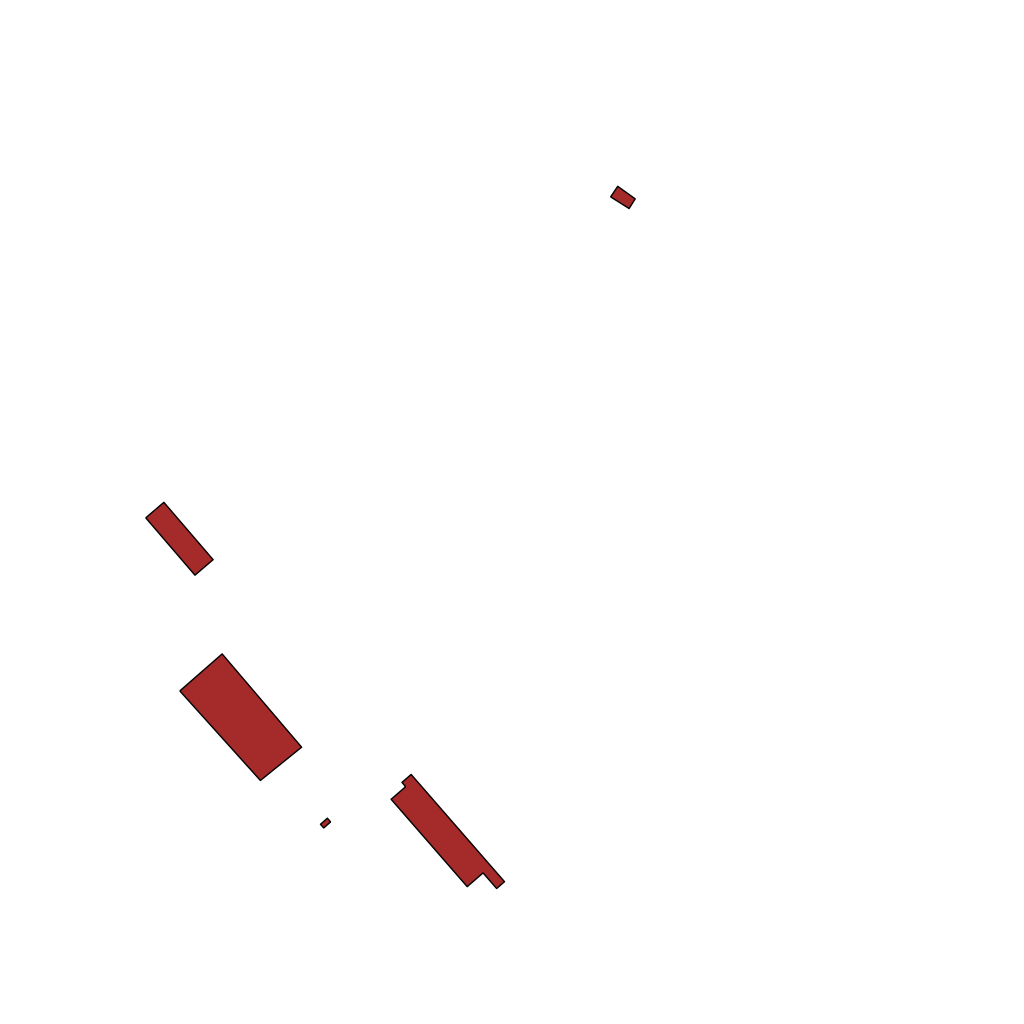
Tags: overhead vector_map, industrial, recreation, individual_rise, density_1, Facility, 1.0 km²